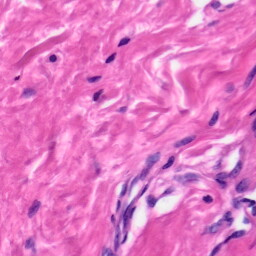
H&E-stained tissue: Skin